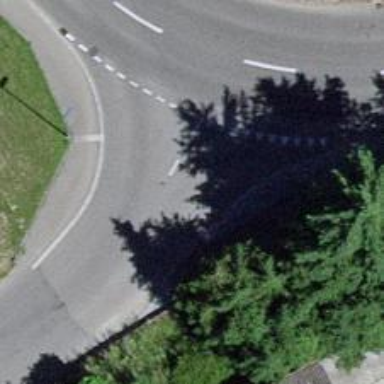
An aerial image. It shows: Tertiary road with asphalt surface.